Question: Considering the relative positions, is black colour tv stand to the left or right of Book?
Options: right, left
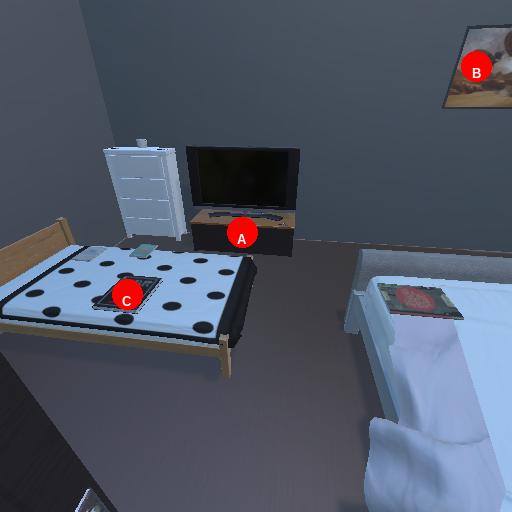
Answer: right